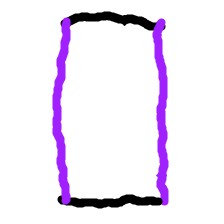
Shape: rectangle